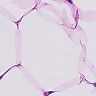
Metastatic tissue present: no